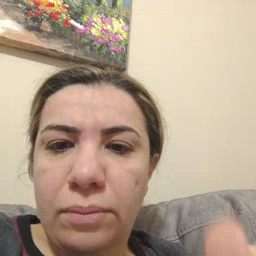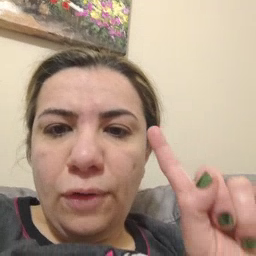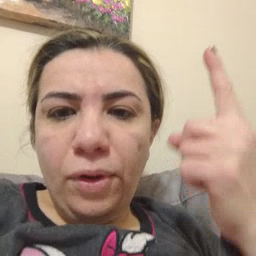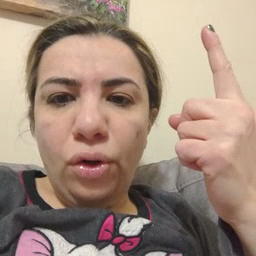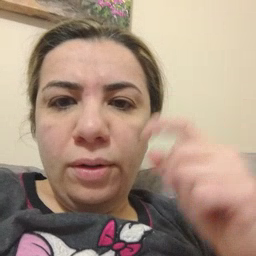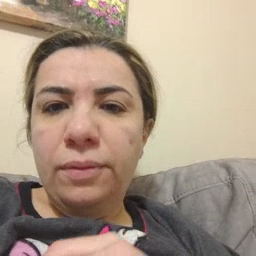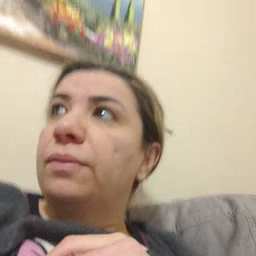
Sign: first